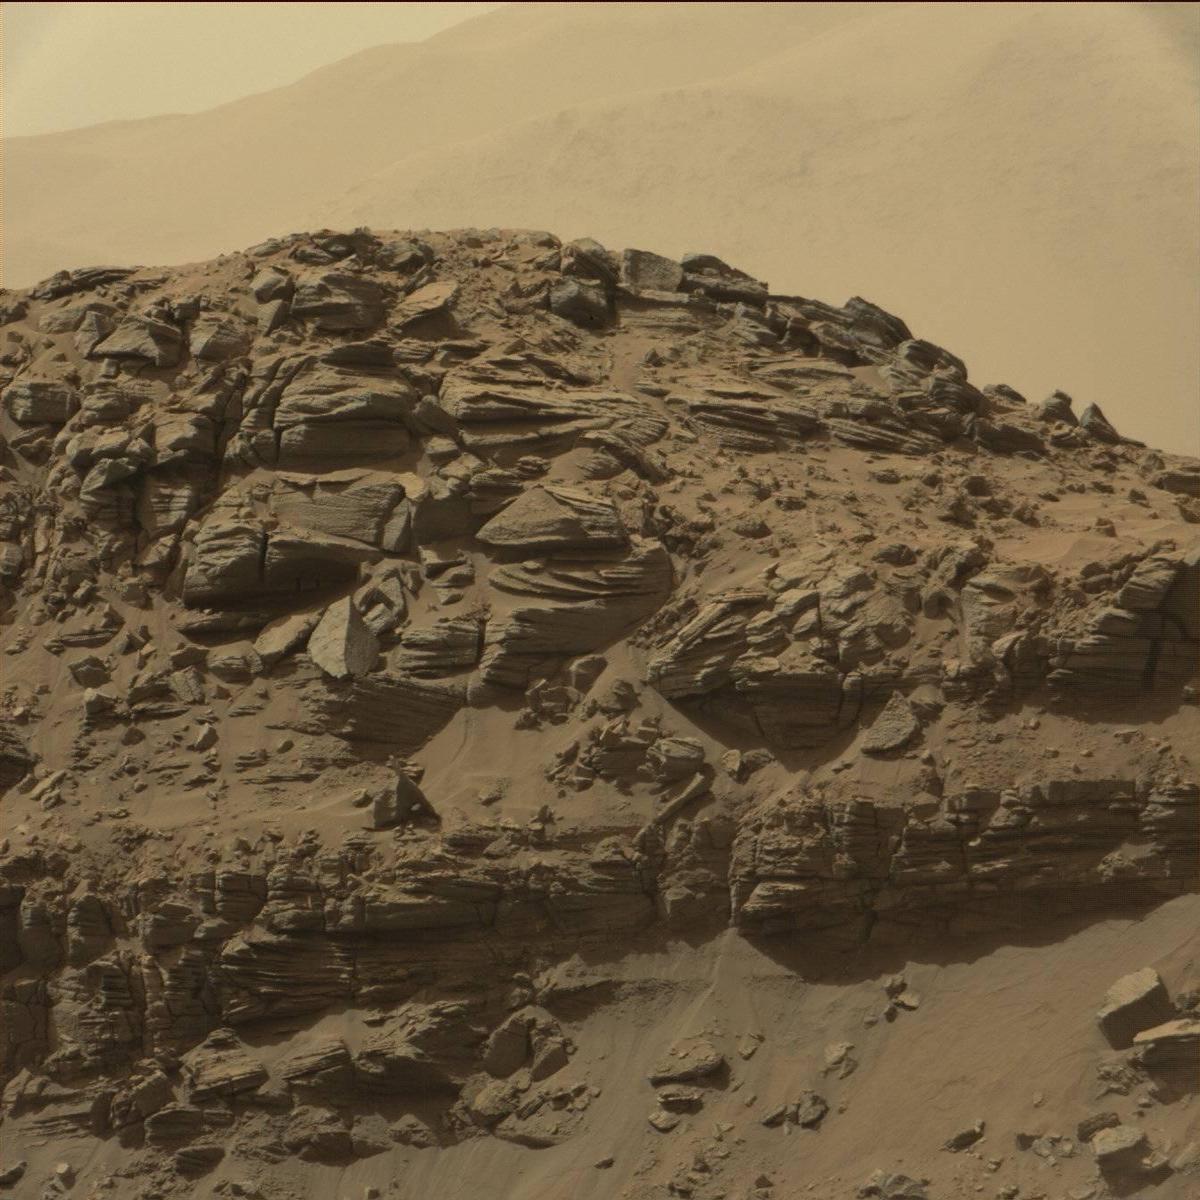
Terrain classes present: Bedrock, Ridge, Rock, Sand / Soil, Sky